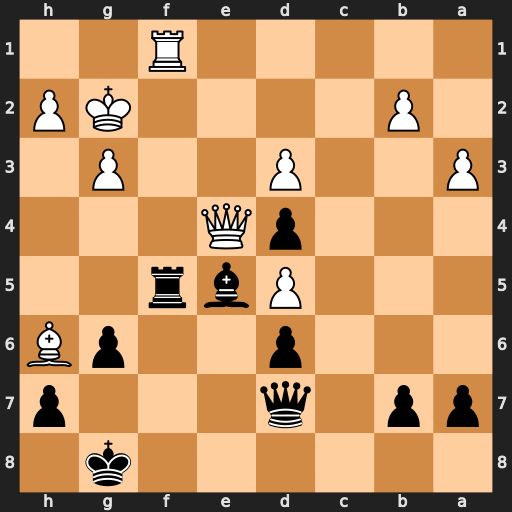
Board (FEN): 6k1/pp1q3p/3p2pB/3Pbr2/3pQ3/P2P2P1/1P4KP/5R2
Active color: b
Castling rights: -
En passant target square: -
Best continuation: Rxf1 Kxf1 Qh3+